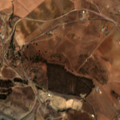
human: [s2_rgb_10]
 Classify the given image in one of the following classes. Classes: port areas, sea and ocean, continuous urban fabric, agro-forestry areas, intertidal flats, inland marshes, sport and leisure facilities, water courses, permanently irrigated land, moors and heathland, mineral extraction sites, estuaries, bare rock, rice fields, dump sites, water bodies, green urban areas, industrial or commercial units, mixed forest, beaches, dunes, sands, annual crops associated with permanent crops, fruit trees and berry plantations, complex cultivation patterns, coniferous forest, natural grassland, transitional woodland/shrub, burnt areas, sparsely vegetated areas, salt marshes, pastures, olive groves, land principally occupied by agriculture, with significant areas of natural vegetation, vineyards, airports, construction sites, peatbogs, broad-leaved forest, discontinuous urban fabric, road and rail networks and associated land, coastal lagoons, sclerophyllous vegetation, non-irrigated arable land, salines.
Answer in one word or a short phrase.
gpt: continuous urban fabric, industrial or commercial units, mineral extraction sites, non-irrigated arable land, olive groves, complex cultivation patterns